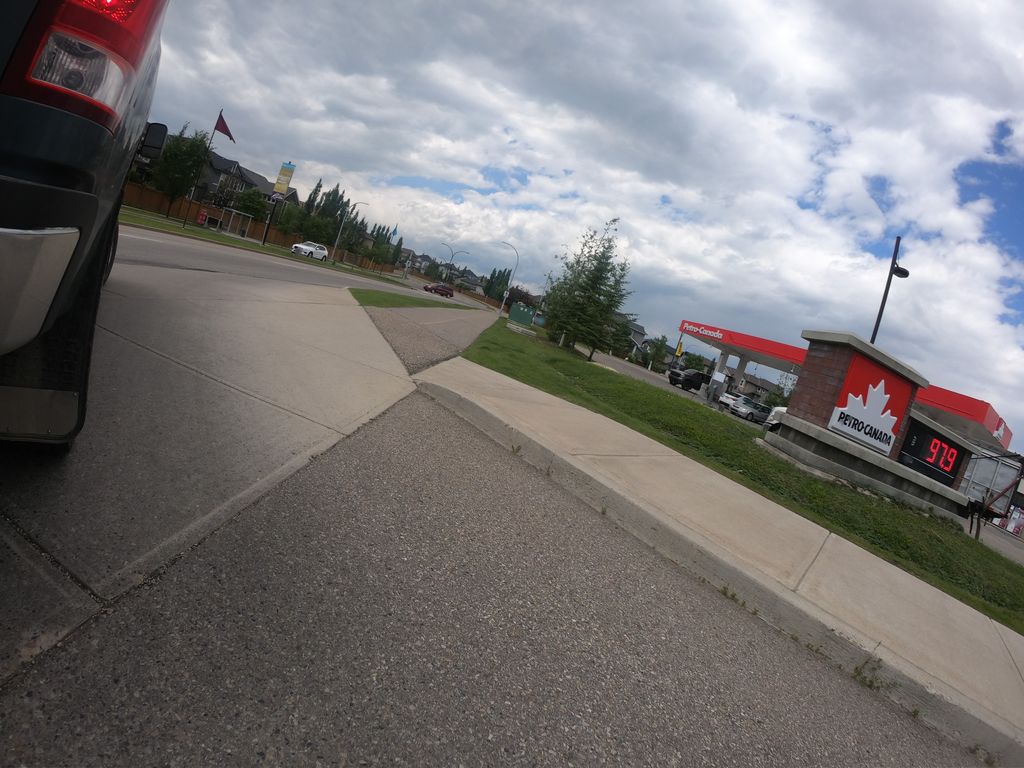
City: calgary